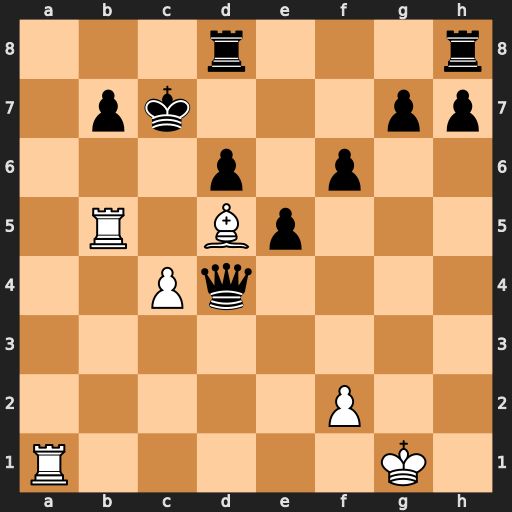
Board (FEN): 3r3r/1pk3pp/3p1p2/1R1Bp3/2Pq4/8/5P2/R5K1
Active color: w
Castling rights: -
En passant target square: -
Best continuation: Rxb7+ Kc8 Ra8#